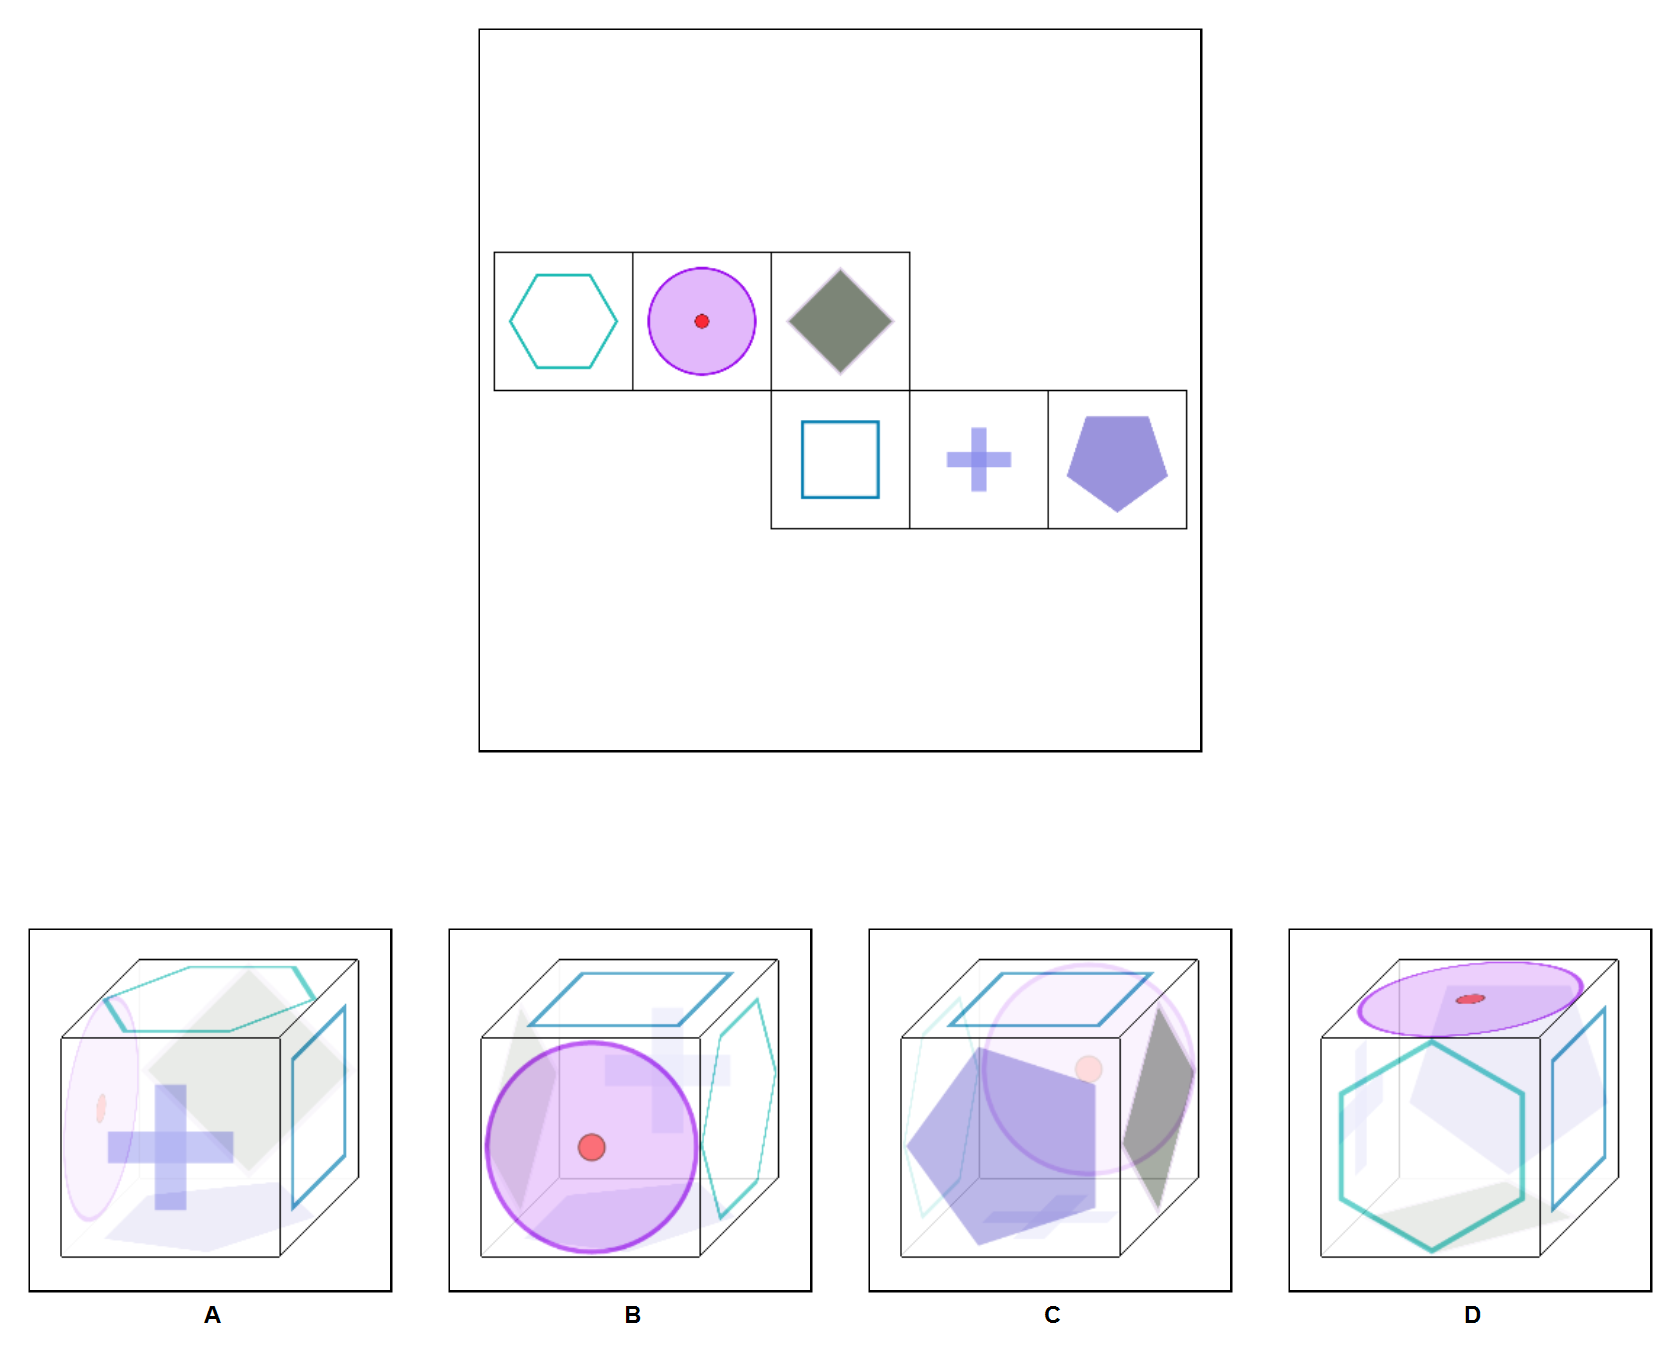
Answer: B